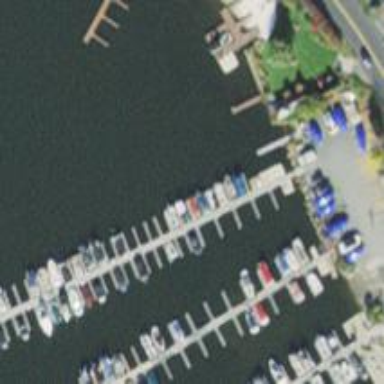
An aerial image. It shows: Man-made pier.